Field crop: maize
Growth stage: 2
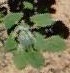
Species: chenopodium